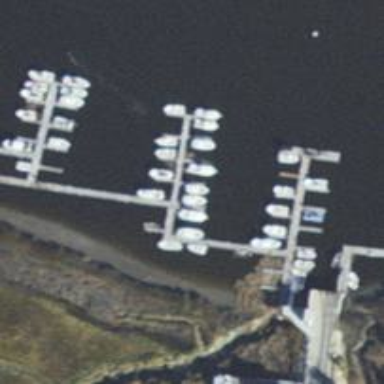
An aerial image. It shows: Pier with mooring facilities.